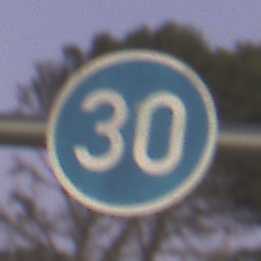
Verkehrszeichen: VorgeschriebeneMindestgeschwindigkeit
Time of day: Dawn
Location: Outdoor (RoadRail)
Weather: Clear
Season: NotSpecified
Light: Natural